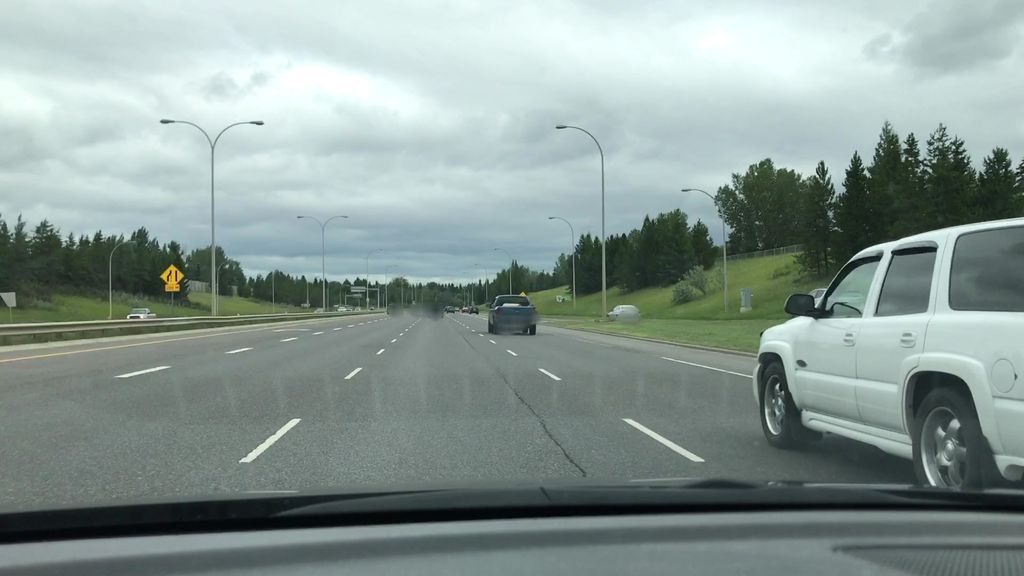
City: edmonton